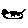
Label: square